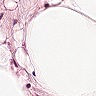
Metastatic tissue present: no